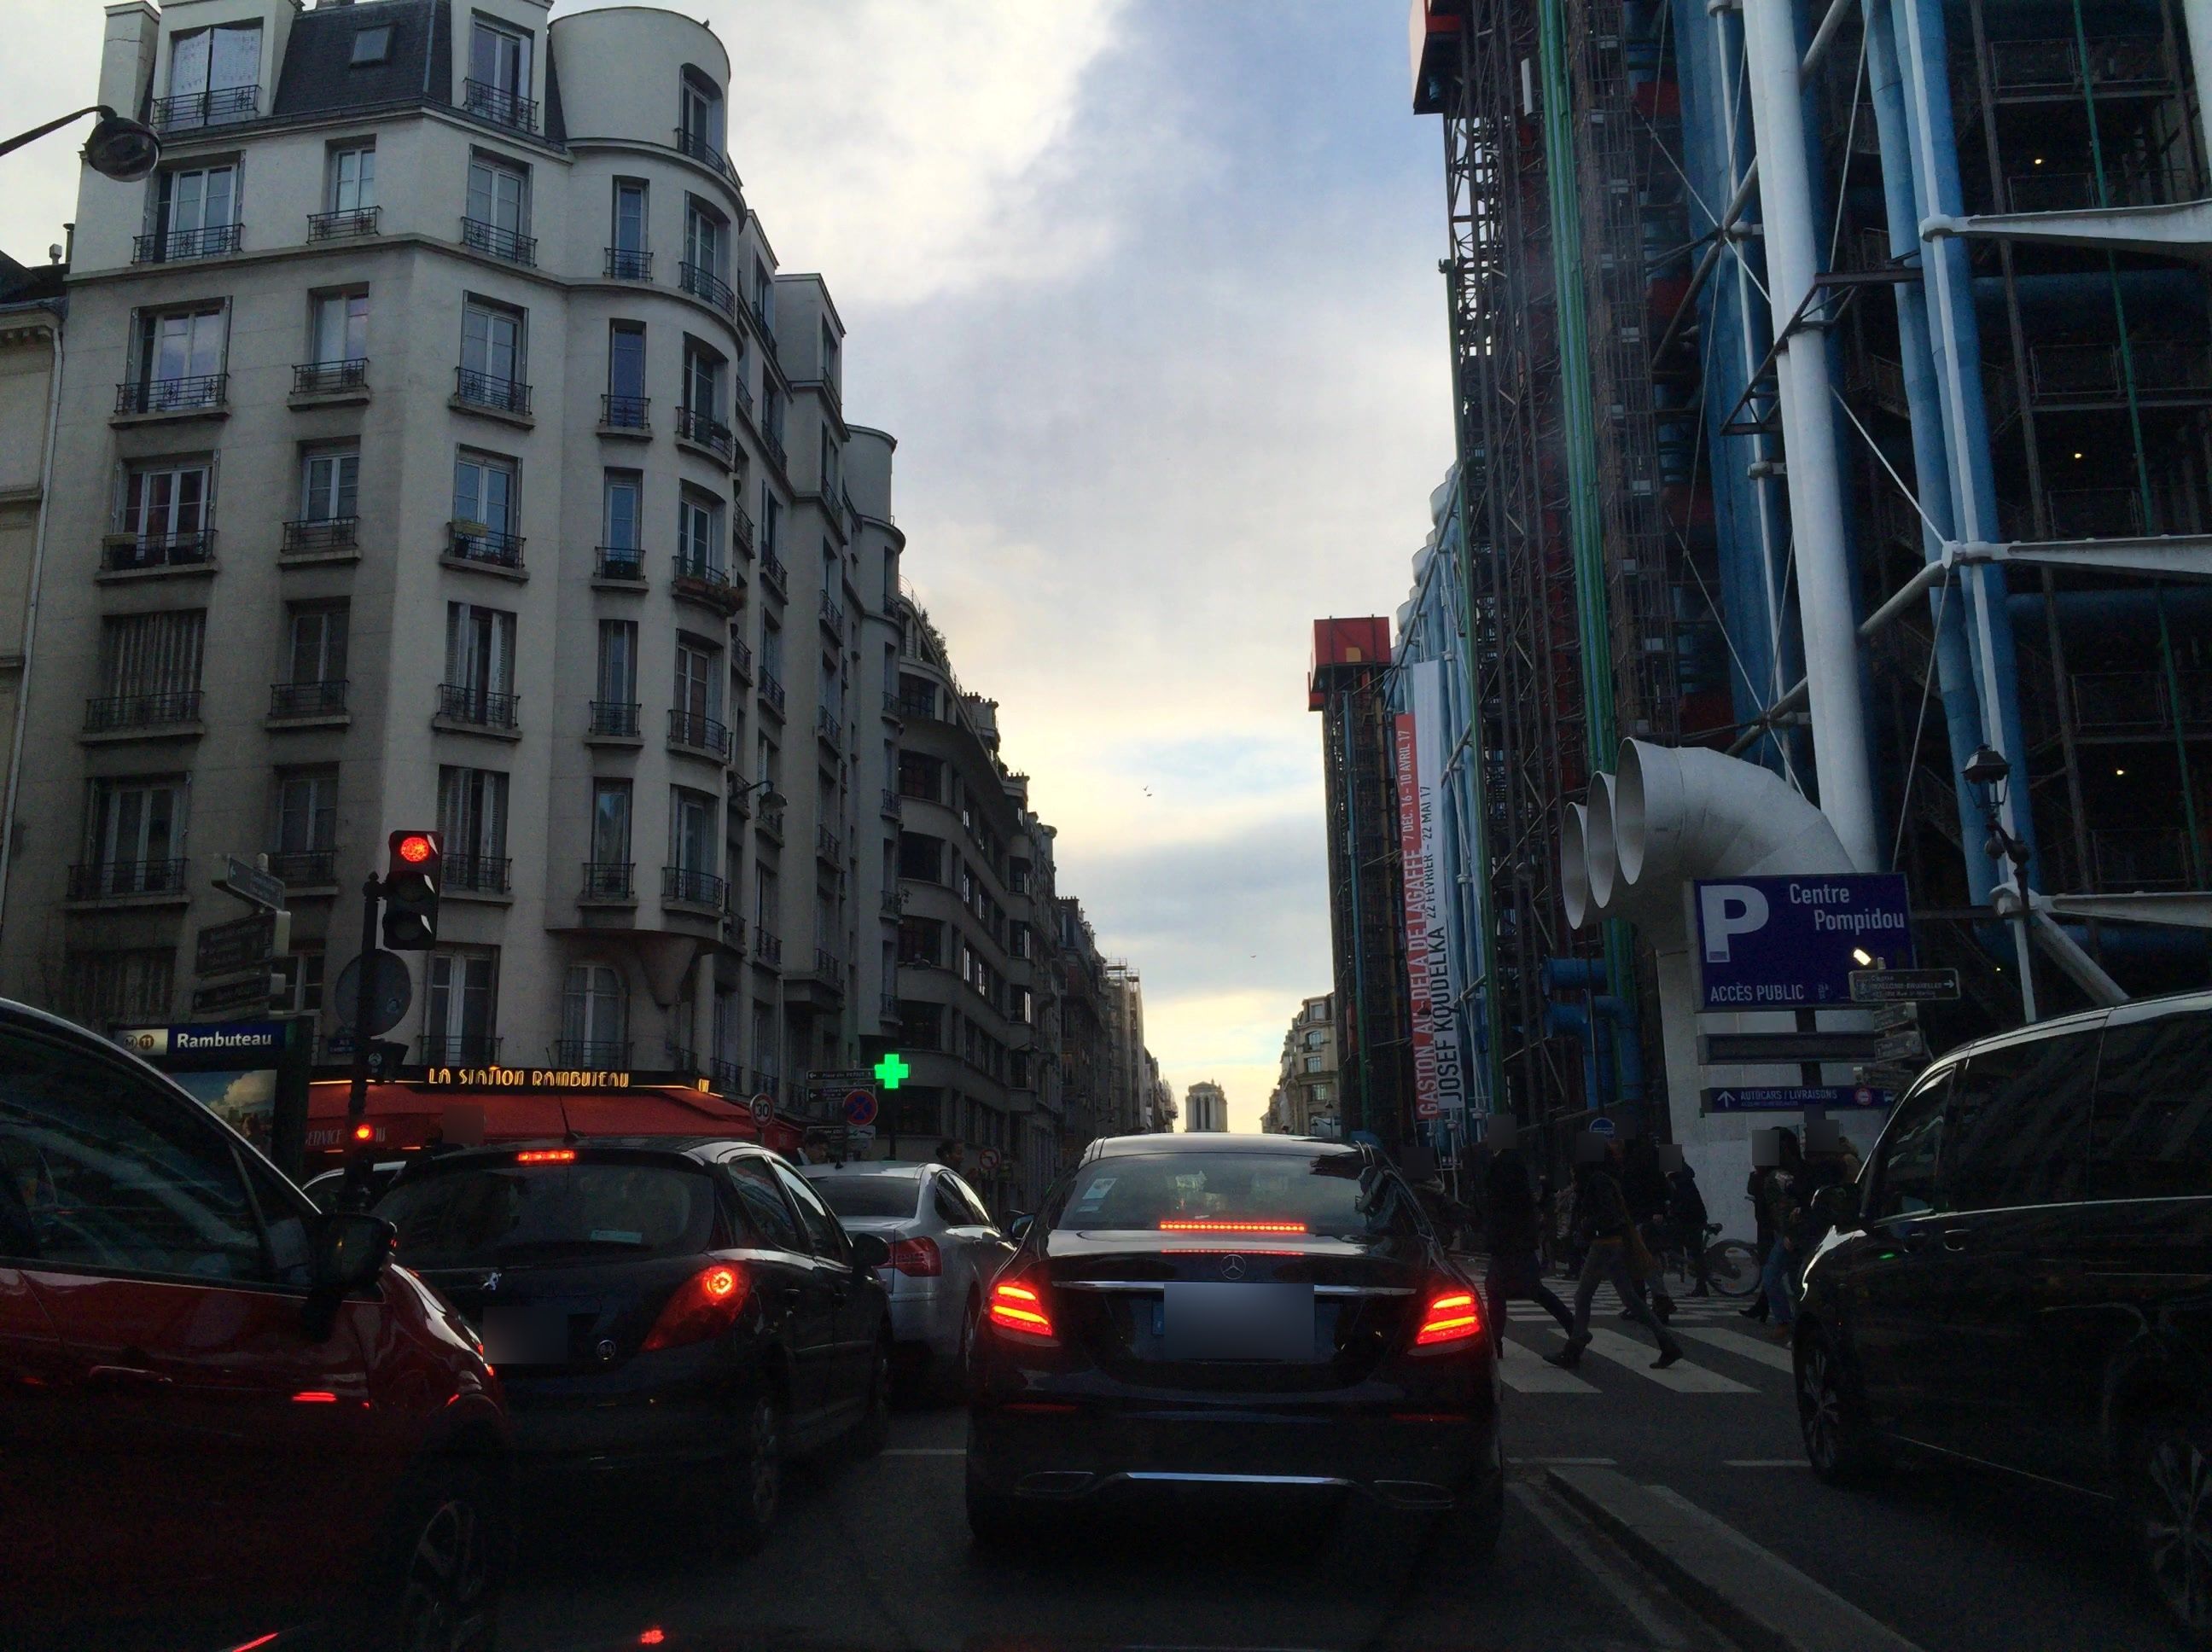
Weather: clear
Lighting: dusk/dawn
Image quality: good
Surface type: driving surface
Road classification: secondary
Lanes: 2.0
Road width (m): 2.0
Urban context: urban centre
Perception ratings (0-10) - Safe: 2.59, Lively: 8.73, Beautiful: 8.12, Boring: 0.29, Depressing: 4.07, Wealthy: 7.35